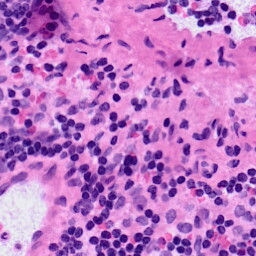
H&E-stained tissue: LymphNode